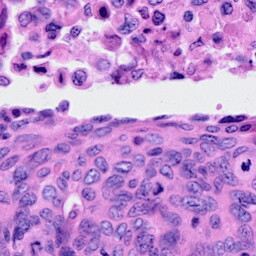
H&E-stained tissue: Cervix